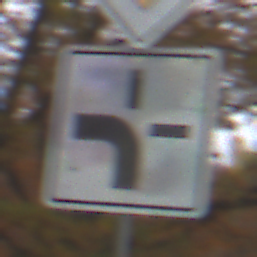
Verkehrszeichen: VerlaufVorfahrtsstrasse1
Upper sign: Vorfahrtsstrasse
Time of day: Midday
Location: Outdoor (Nature)
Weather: Overcast
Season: Autumn
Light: Natural